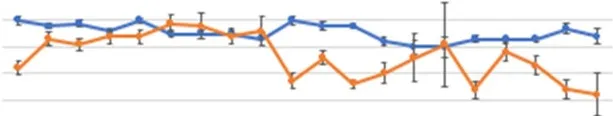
The patient's blood glucose, ketone, and GKI values from 2014 to 2019. (A) Blood glucose, and ketone (beta-OHB) values determined using Precision Xtra blood glucose & ketone meter as described in text.
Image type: chart (chart)